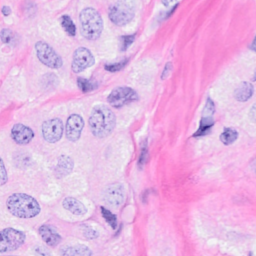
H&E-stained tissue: Breast